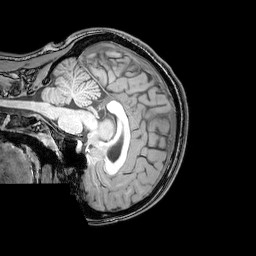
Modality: T1w
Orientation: sagittal
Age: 24
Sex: female
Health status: healthy
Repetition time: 0.081 s
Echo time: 0.037 s